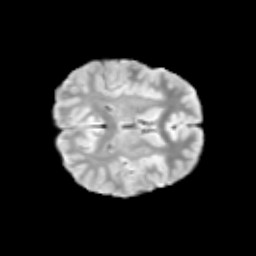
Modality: T2w
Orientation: axial
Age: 11
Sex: male
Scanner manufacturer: siemens
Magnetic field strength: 3 T
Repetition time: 3.8 s
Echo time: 0.07 s